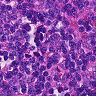
Metastatic tissue present: no